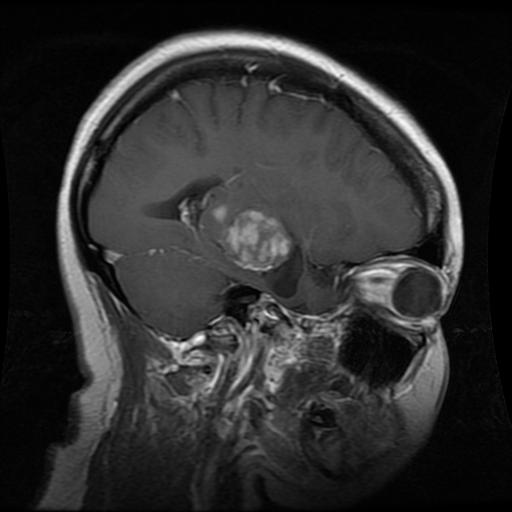
Label: glioma